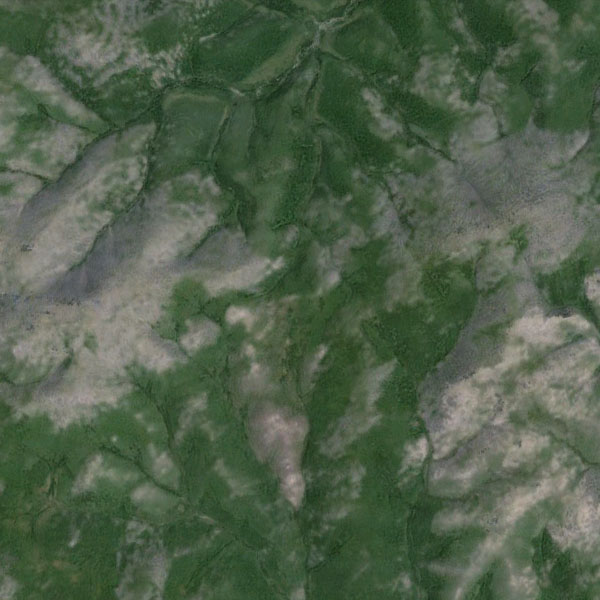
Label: Mountain